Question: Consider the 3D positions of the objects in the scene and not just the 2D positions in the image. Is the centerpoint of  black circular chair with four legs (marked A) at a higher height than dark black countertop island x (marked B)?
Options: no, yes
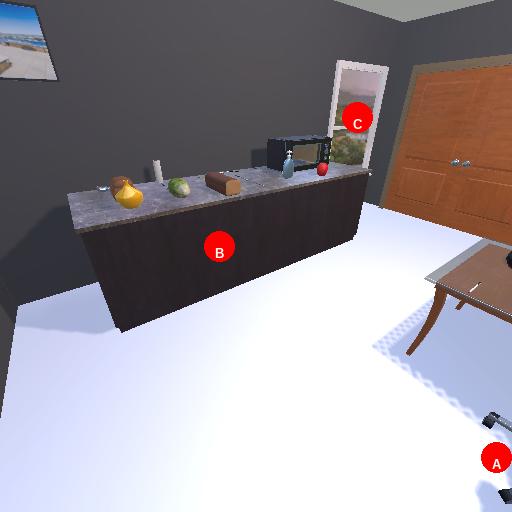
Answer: no